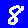
Digit: 8